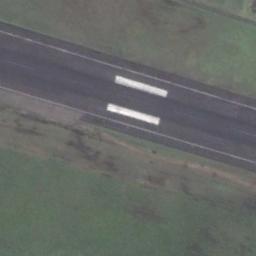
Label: runway